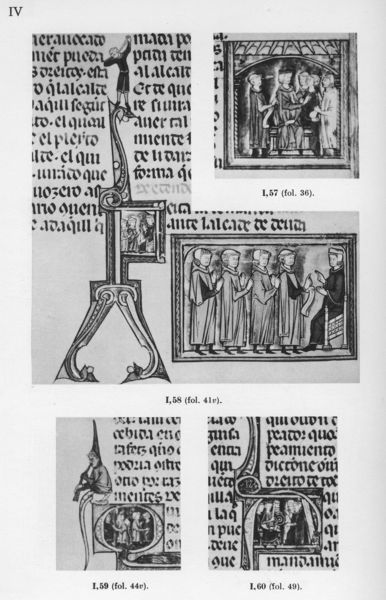
Titel: Vidal Mayor
Künstler: Vidal de Canellas
Schlagwörter: mann, frauen, menschen, ausschnitt, frau, männer, schwarz, weiss, rahmen, schrift, dekor, ornamente, schwarzweiss, seite, illustration, text, buchstaben, nonne, initiale, initialien, mittelalter, heilige, heilig, szenen, verzierungen, handschrift, details, abbildungen, latein, buchmalerei, majuskel, hildegard